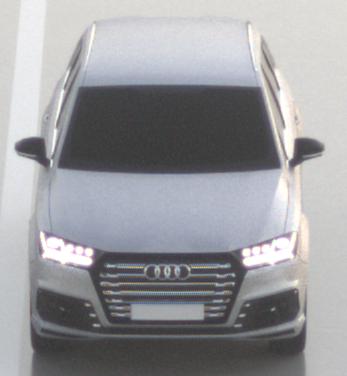
Make: Audi
Model: SQ7
Detailed model: -
Model produced from: 2016
Model produced until: 2018
Doors: 5
Color: white
Road condition: wet road
Daytime: sunrise or sunset
Contrast: low contrast